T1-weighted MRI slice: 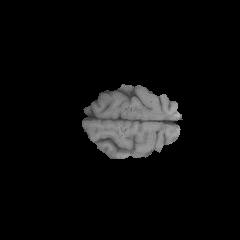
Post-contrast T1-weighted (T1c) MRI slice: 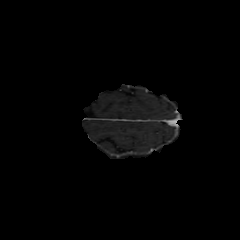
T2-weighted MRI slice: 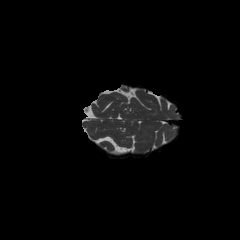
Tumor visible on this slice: no